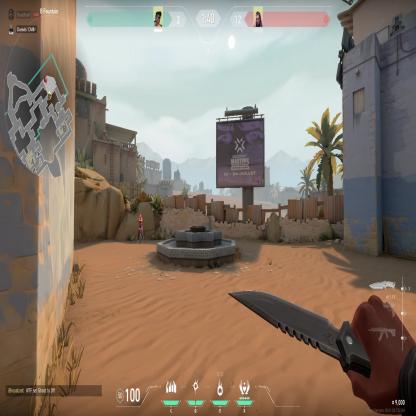
Label: enemy